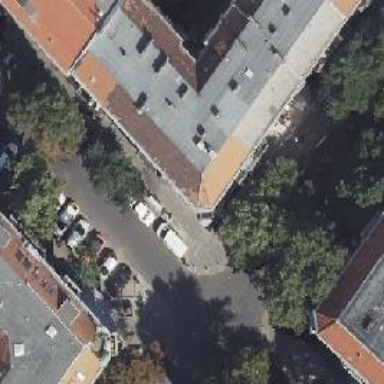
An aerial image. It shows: Bicycle parking located on the sidewalk.